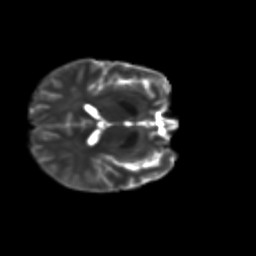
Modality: T2w
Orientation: axial
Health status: ill
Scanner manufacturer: siemens
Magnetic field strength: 3 T
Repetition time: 13.7 s
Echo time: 0.098 s